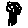
Label: tree